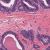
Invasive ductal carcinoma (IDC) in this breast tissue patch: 0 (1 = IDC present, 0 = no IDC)